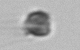
Label: Apedinella